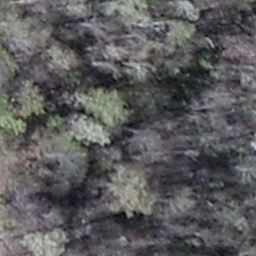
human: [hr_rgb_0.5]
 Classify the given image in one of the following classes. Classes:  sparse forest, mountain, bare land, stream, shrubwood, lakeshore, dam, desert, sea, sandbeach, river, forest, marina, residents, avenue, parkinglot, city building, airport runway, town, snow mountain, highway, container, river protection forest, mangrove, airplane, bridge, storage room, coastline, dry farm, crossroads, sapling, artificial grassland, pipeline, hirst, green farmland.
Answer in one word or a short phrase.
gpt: shrubwood